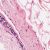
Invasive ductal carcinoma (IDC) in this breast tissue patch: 0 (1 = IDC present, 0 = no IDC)